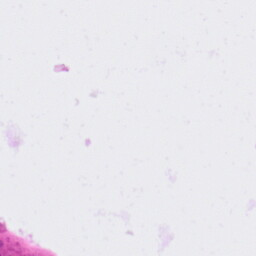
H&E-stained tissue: Colon